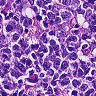
Metastatic tissue present: no